Question: My Application's Workflow:

Here, I have 1 one .Then, it push to & .
Main Tabbar Controller has for individual functionalities.
Now, I want to navigate to from button 1 & button 2.
When I pressed, button 1, it will shift to 2nd Tab & when I pressed button 2, it will shift to 3rd tab as I described in an image.
I am using 'self.tabBarController.selectedViewController = [self.tabBarController.viewControllers objectAtIndex:1];' code for shifting tab.
It's shifting, but not calling 'ViewDidLoad' method of that class & not loading data accordingly.
So, how to call particular tab based on button's click ??
Any suggestions will be appreciated.
Thanks in advance.
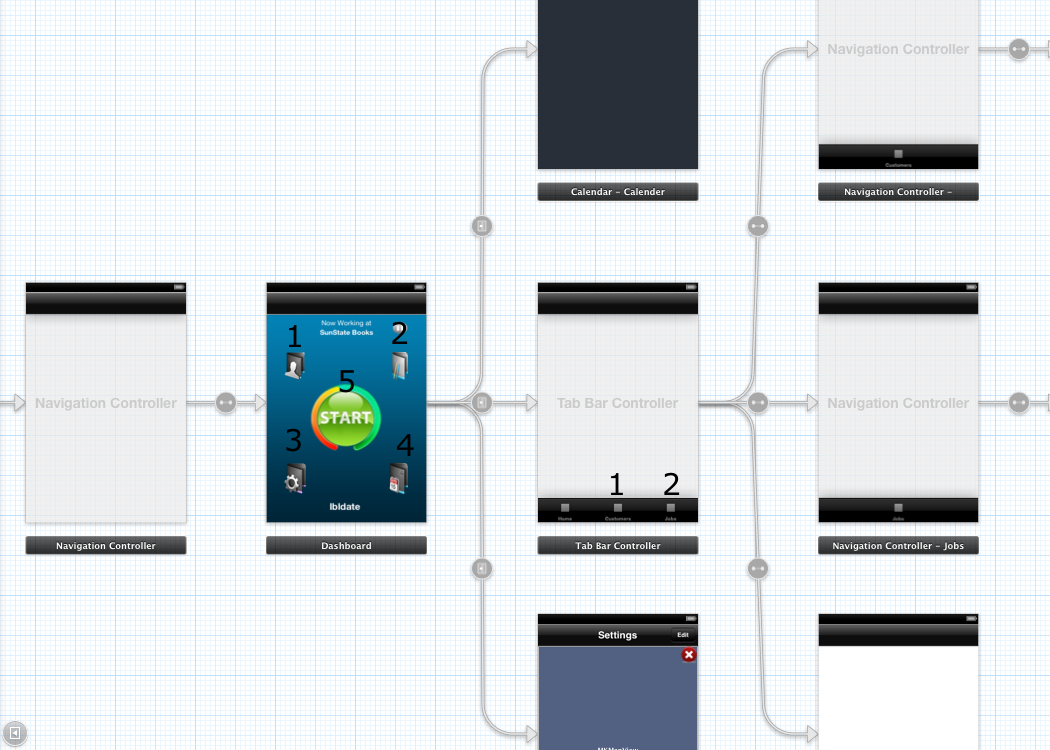
Answer: You can use 'self.tabBarController.selectedIndex = yourIndex;' as Foram Mukund Shah has said.
But, as you want to change the index, you need to write this code in 'viewDidAppear' rather than on 'viewDidLoad' it is not changing because you are trying to change index before your tabbar is loaded.
So, please try to put your code in 'viewDidAppear'.
It will resolve your issue.